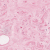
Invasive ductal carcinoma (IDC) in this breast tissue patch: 0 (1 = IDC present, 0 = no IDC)